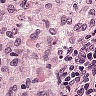
Metastatic tissue present: no